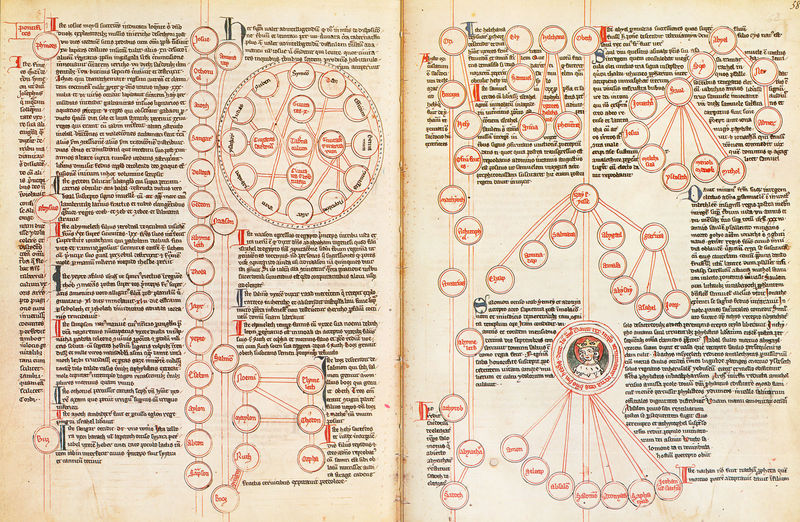
Titel: Codex Cremifanensis 243
Schlagwörter: gelb, grün, schwarz, rot, bibel, hermelin, kirche, verbindung, krone, kreis, rund, schrift, papier, linien, spalten, könig, striche, buch, medaillon, kloster, initialen, seite, text, buchstaben, kreise, initiale, tinte, schema, namen, buchseite, seiten, mittelalter, hierarchie, heilig, buchseiten, handschrift, verbindungen, latein, schirft, buchmalerei, doppelseite, verso, lexikon, codex, stammbaum, vorfahren, schaubild, abstammung, zweispaltig, recto, i, h, verwandschaft, kreie, zusammenhang, schaubilder, stammbaumm